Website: home-depot
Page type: review-order
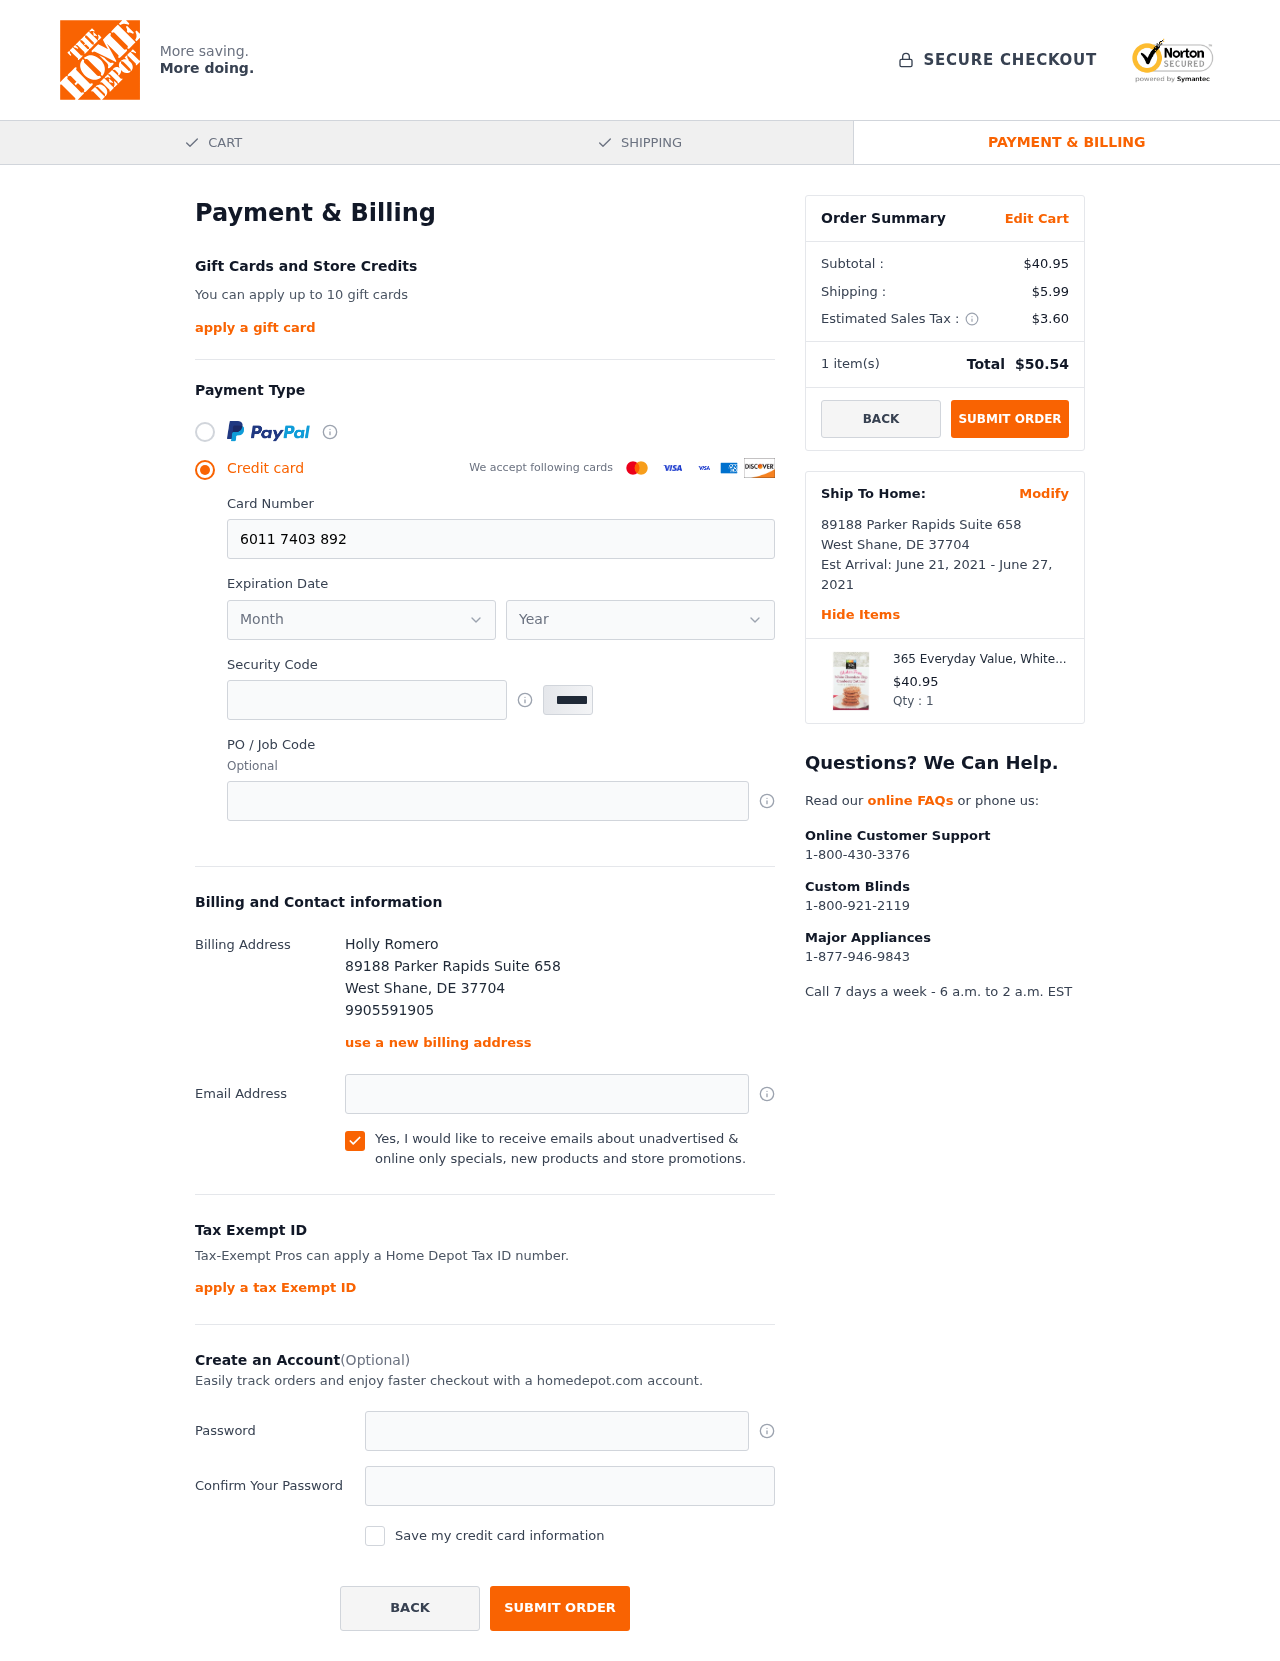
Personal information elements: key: PII_CARD_EXPIRY_MONTH
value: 09
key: PII_CARD_EXPIRY_YEAR
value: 29
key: PII_CITY
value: West Shane
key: PII_FULLNAME
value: Holly Romero
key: PII_PHONE
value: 9905591905
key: PII_POSTCODE
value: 37704
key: PII_STATE_ABBR
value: DE
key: PII_STREET
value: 89188 Parker Rapids Suite 658
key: PII_CARD_NUMBER
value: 6011 7403 8921 2932
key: PII_CARD_CVV
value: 622
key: PII_JOB_CODE
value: JOB-6374
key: PII_EMAIL
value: hromero@hotmail.com
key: PII_STREET2
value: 89188 Parker Rapids Suite 658
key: PII_POSTCODE2
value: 37704
Product elements: key: PRODUCT1_NAME
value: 365 Everyday Value, White Chocolate Chip Cranberry Oatmeal, Thin & Crispy Cookies, 7 oz
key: PRODUCT1_PRICE
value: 40.95
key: PRODUCT1_QUANTITY
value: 1
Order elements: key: ORDER_SUBTOTAL
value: $40.95
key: ORDER_SHIPPING_COST
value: $5.99
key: ORDER_TAX
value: $3.60
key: ORDER_NUM_ITEMS
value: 1
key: ORDER_TOTAL
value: $50.54
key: ORDER_SHIPPING_DATE
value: June 21, 2021
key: ORDER_DELIVERY_DATE
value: June 27, 2021